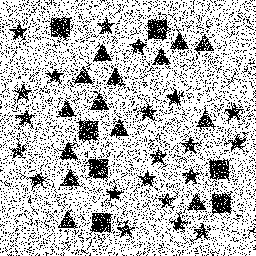
Squares: 7
Triangles: 14
Stars: 21
Total shapes: 42